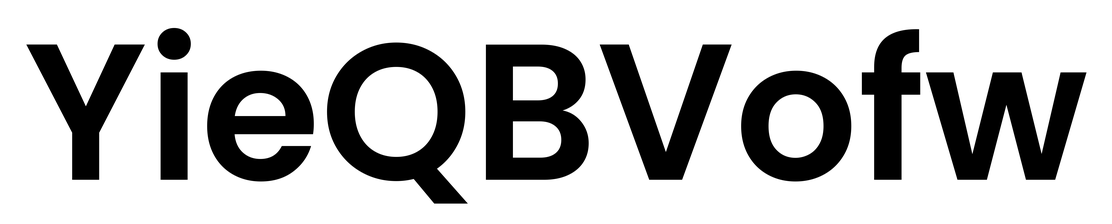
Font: Poppins-SemiBold